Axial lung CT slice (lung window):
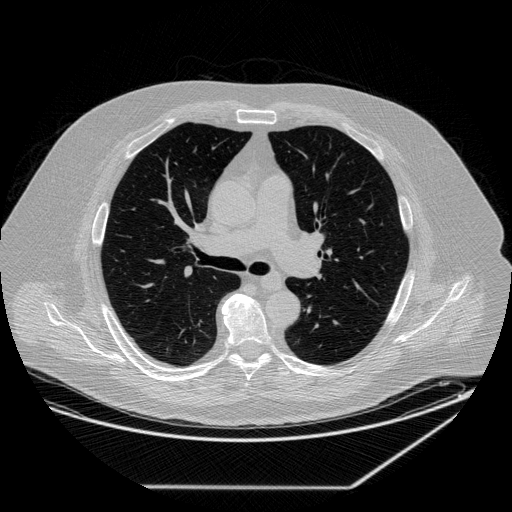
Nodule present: no